Question: What is the result of this measurement?
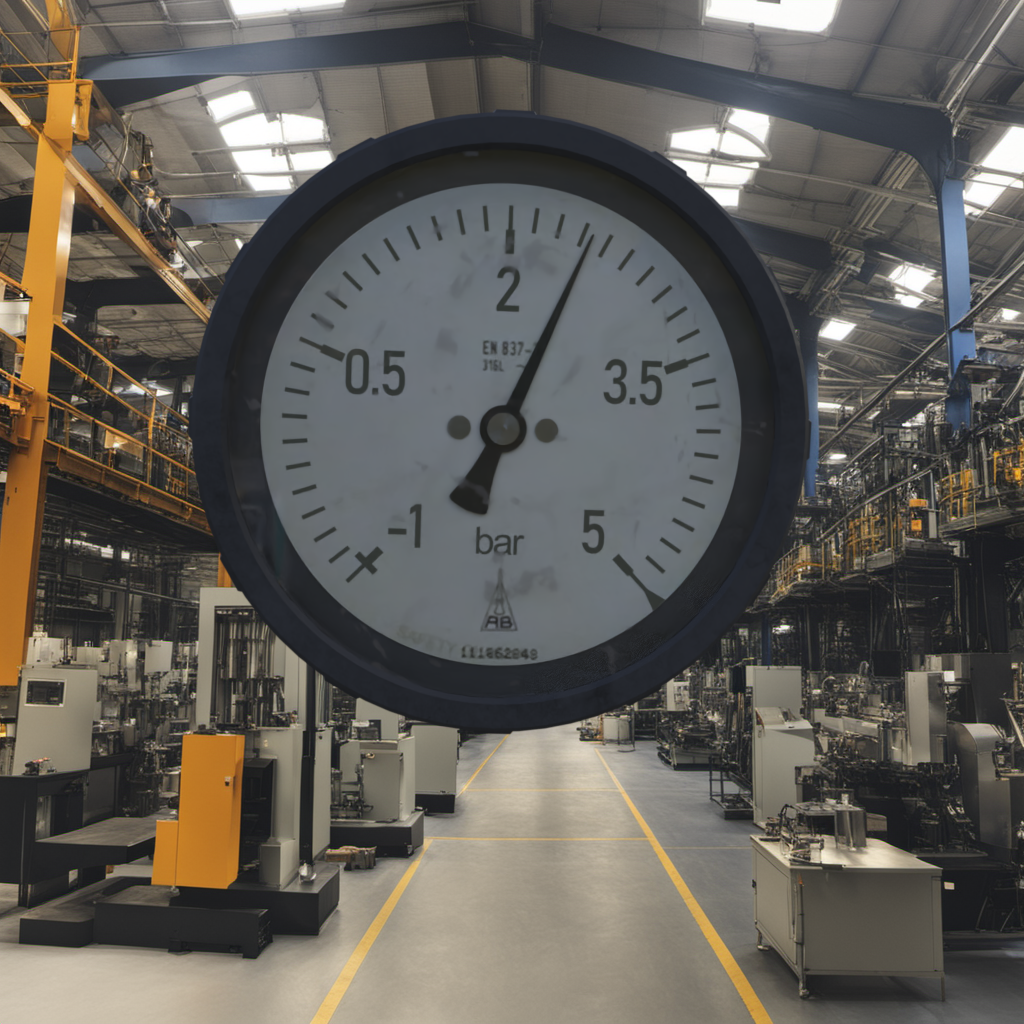
Answer: The result is 2.51
Question: What is the reading range of the measurement in the image?
Answer: The range is from -1 to 5
Question: What is the minimum and maximum value of this measurement?
Answer: The minimum value is -1 and the maximum value is 5